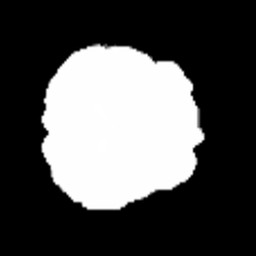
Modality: FA
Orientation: axial
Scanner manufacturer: siemens
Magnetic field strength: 3 T
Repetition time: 3.6 s
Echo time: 0.092 s